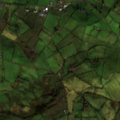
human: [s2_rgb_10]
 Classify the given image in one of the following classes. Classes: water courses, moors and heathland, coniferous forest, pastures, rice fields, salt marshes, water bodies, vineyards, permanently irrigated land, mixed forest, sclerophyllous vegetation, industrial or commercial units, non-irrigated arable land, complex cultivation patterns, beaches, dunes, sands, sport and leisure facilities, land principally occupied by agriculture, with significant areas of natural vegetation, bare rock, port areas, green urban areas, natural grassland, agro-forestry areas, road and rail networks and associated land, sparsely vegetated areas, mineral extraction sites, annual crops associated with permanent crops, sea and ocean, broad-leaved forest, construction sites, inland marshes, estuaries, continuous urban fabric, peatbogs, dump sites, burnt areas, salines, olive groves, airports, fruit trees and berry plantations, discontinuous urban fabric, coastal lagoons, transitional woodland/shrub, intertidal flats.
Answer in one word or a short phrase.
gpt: pastures, land principally occupied by agriculture, with significant areas of natural vegetation